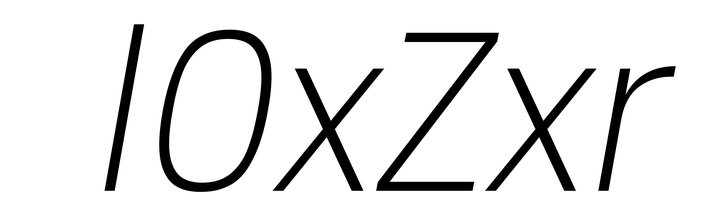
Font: Poppins-ExtraLightItalic